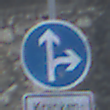
Verkehrszeichen: VorgeschriebeneFahrtrichtungGeradeausOderRechts
Zusatzzeichen unten: BesondereFahrzeugeUndTransportgueter4
Umgebung: Outdoor, Suburban
Tageszeit: MorningAfternoon
Wetter: PartlyCloudy
Licht: Natural
Jahreszeit: NotSpecified
Kontrast: LowContrast